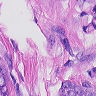
Metastatic tissue present: yes